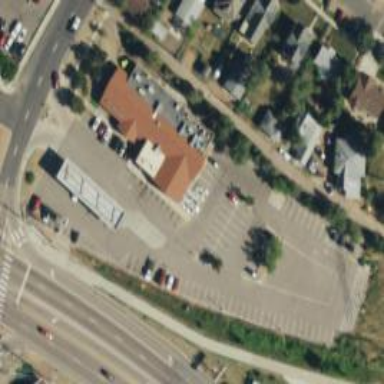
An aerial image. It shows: Retail building.